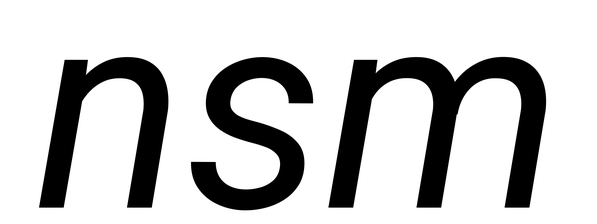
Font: Roboto-Italic_Italic